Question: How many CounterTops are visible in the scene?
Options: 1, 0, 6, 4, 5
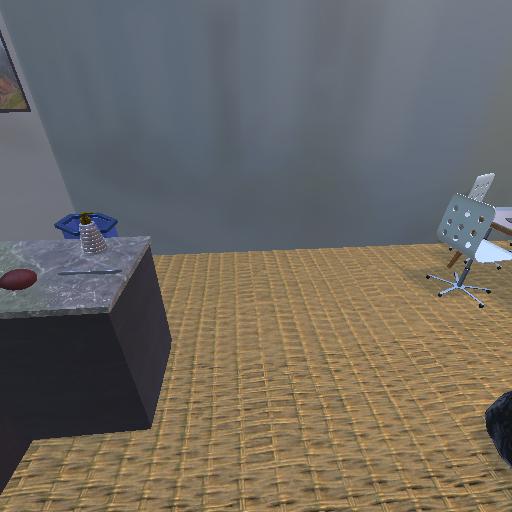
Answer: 1